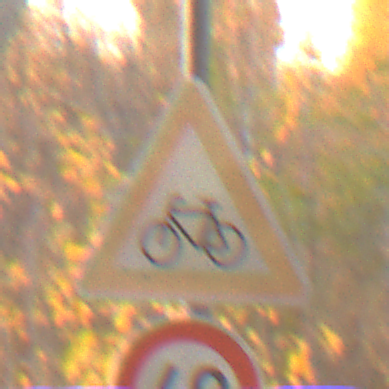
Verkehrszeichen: RadverkehrRechts
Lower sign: Geschwindigkeit60
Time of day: SunriseSunset
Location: Roofed (Suburban)
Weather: Clear
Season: NotSpecified
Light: Natural